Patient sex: M
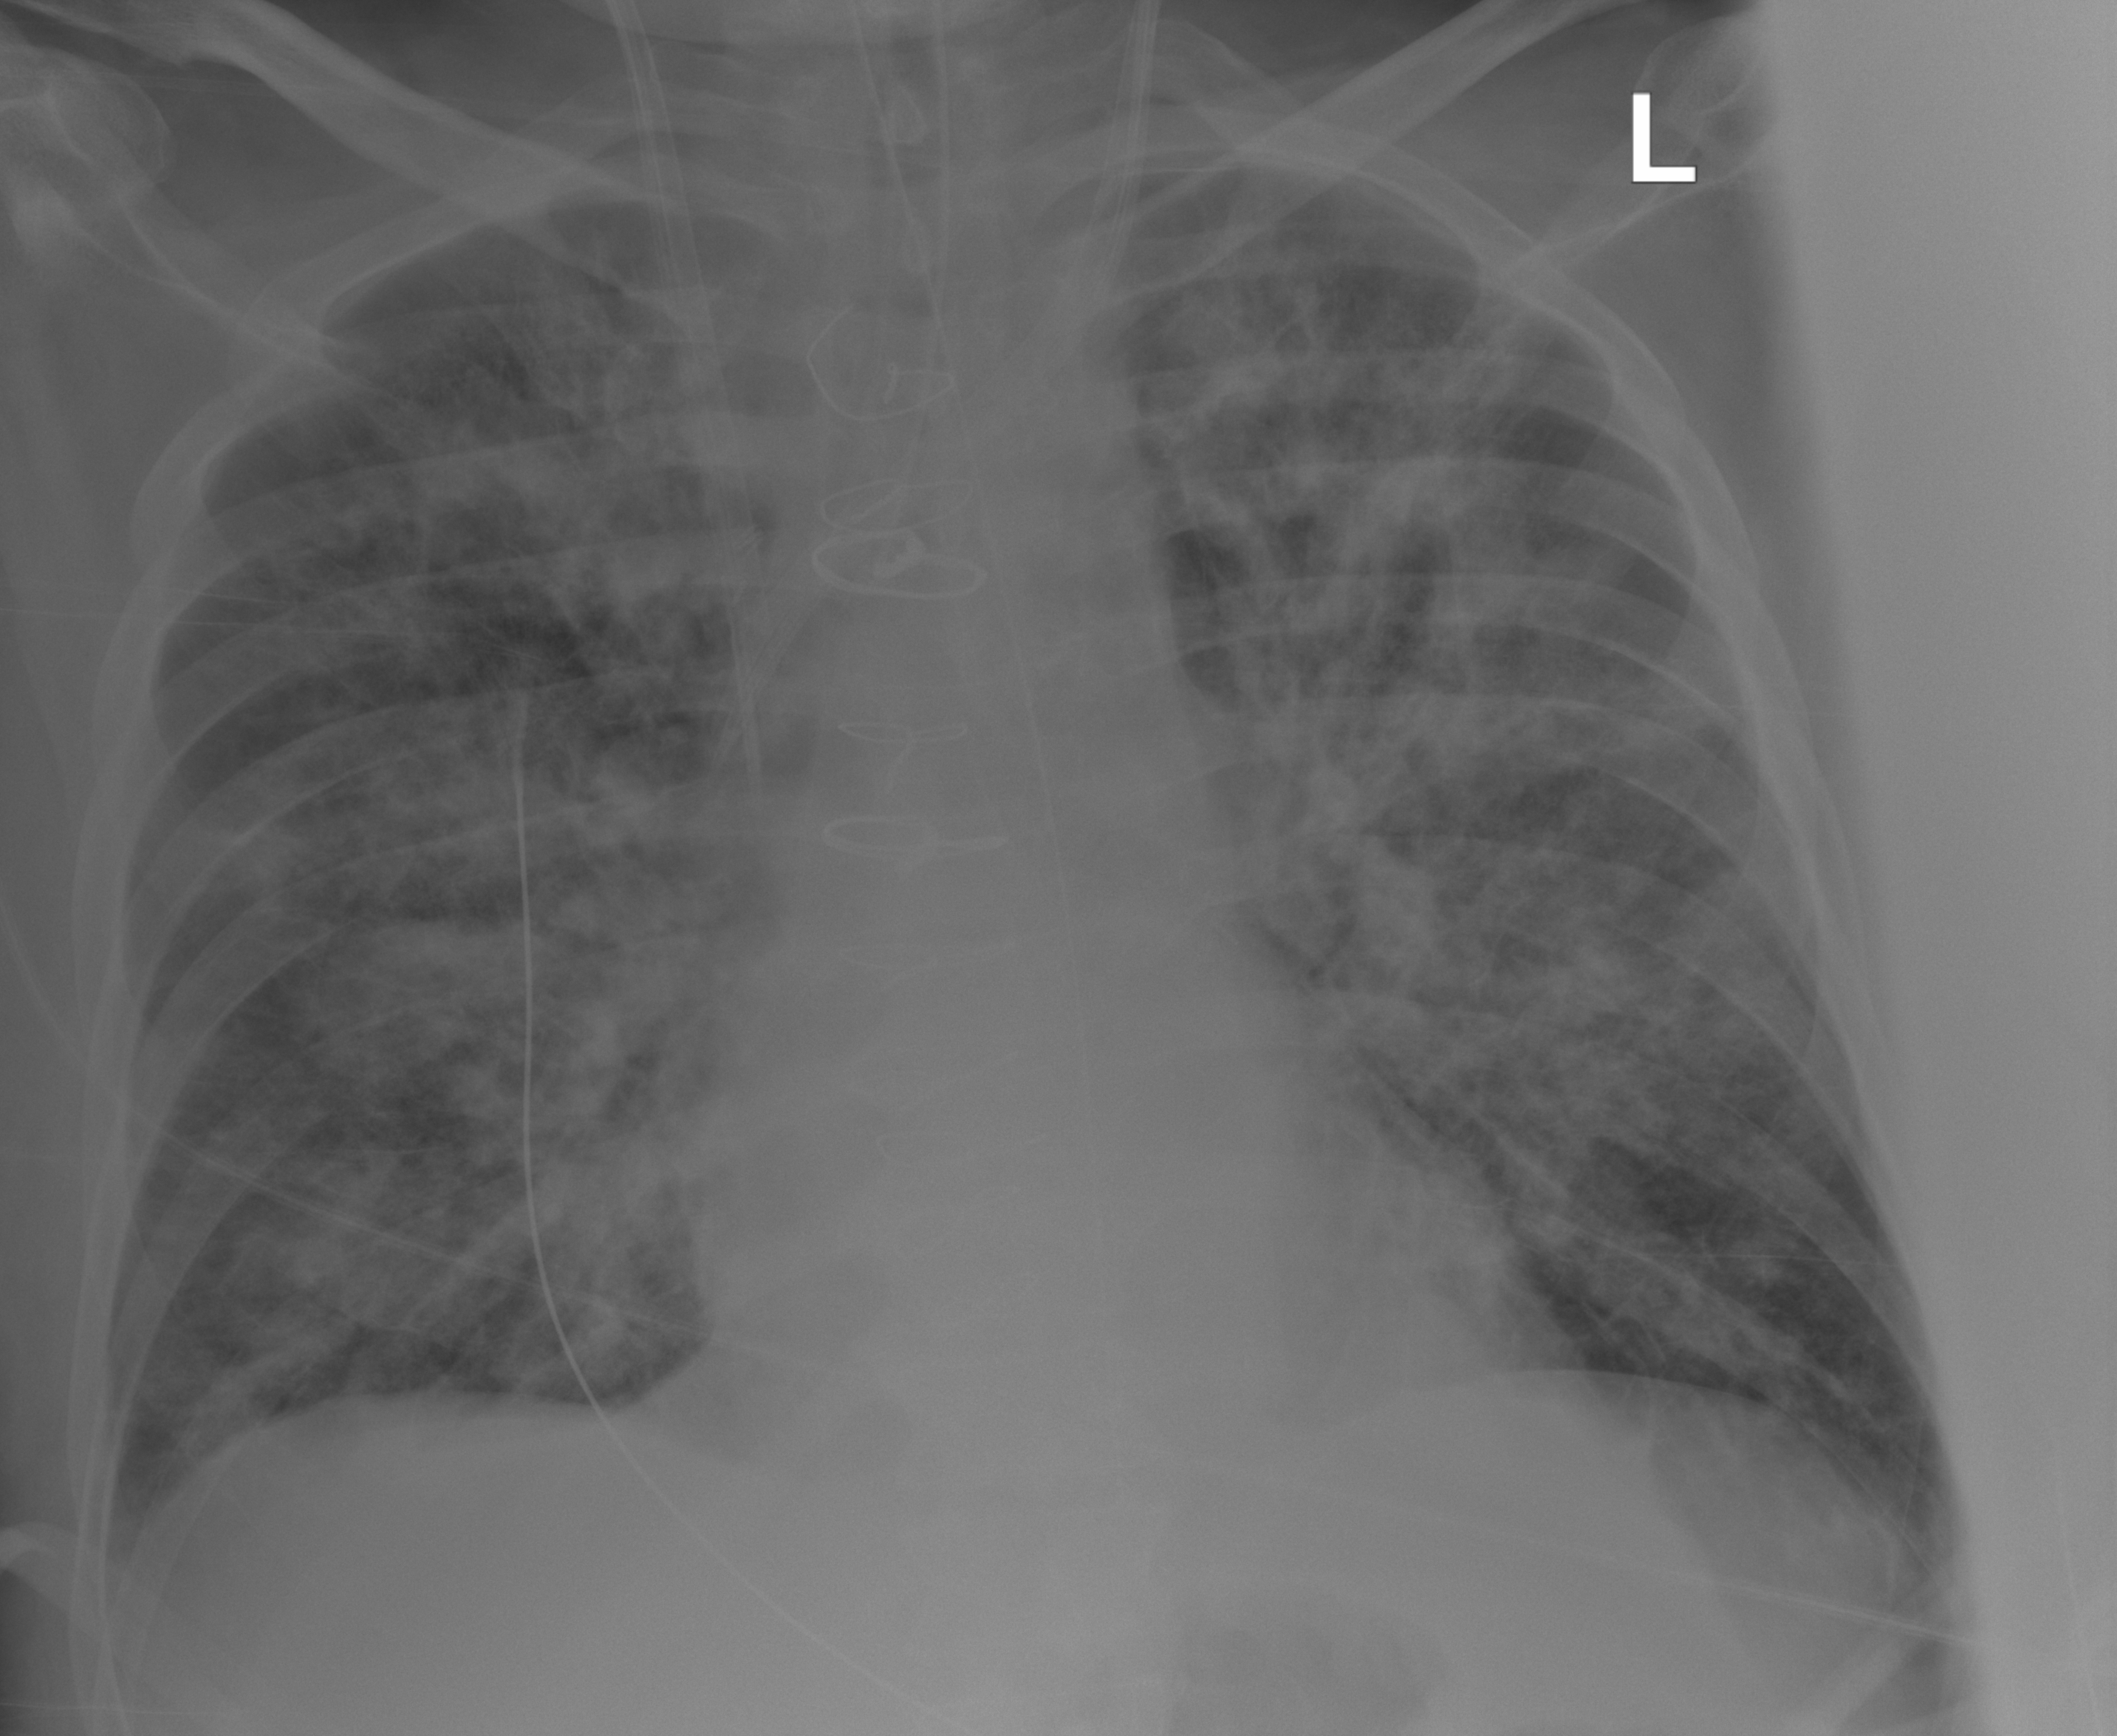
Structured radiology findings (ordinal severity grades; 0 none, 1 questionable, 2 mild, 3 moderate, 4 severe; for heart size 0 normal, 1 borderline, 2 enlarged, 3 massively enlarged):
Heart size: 0
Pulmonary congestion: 0
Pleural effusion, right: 0
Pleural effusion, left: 0
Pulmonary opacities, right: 3
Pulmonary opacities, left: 3
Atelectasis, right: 0
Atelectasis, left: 0